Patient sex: F
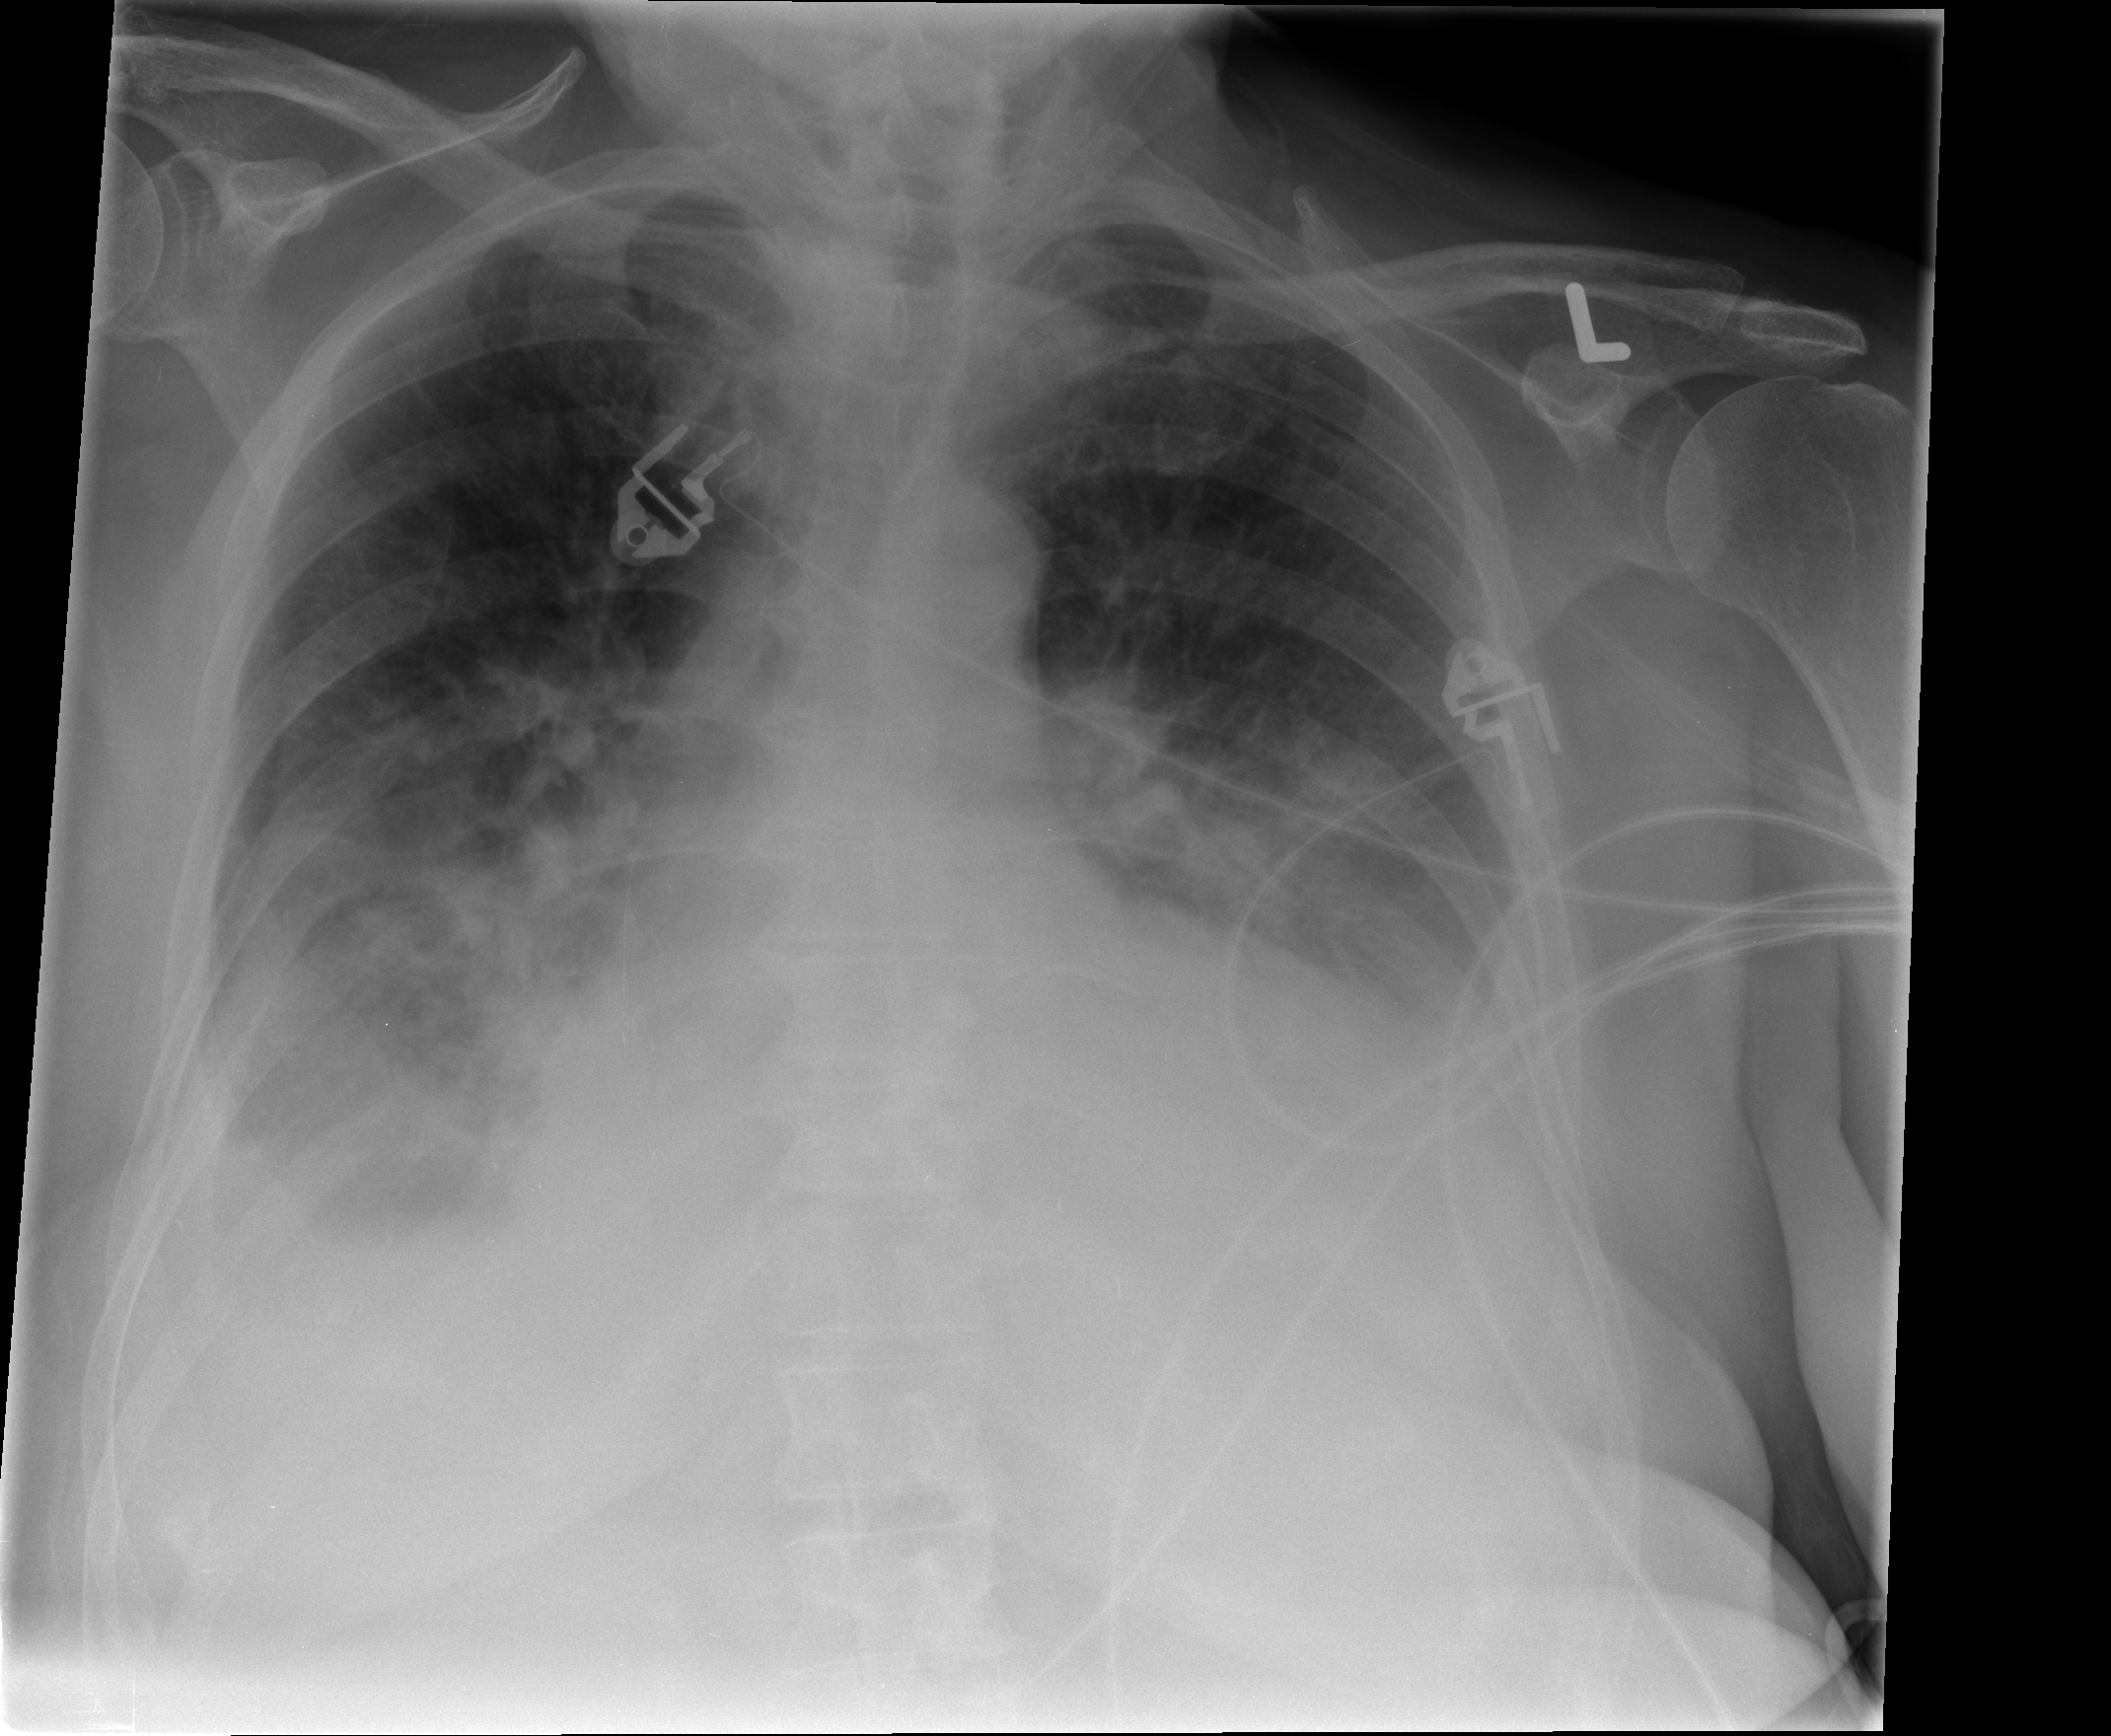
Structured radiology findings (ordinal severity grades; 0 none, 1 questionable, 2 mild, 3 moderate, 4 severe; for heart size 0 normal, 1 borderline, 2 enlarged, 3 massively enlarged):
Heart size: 3
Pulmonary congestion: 3
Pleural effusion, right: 2
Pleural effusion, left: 2
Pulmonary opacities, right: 0
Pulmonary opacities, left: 0
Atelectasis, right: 2
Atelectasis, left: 2